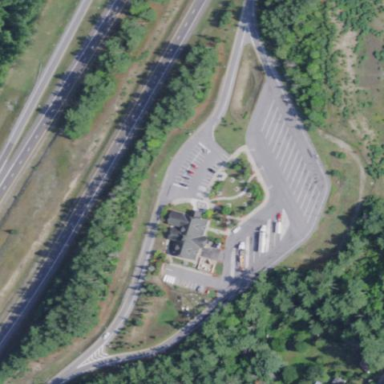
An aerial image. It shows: Rest area along the road.